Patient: sex M, age 61
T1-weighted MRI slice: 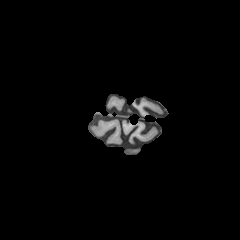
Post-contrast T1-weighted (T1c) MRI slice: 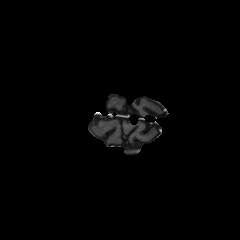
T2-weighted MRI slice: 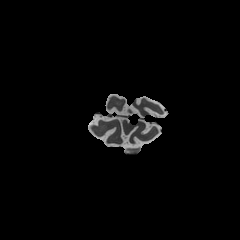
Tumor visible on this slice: no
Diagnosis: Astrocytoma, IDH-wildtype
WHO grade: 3